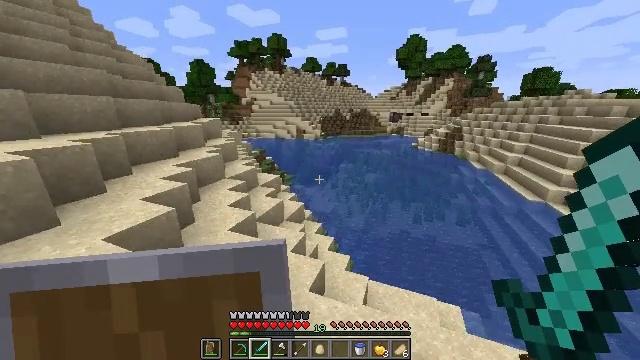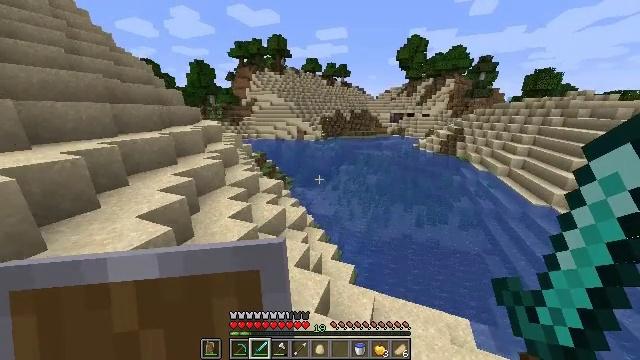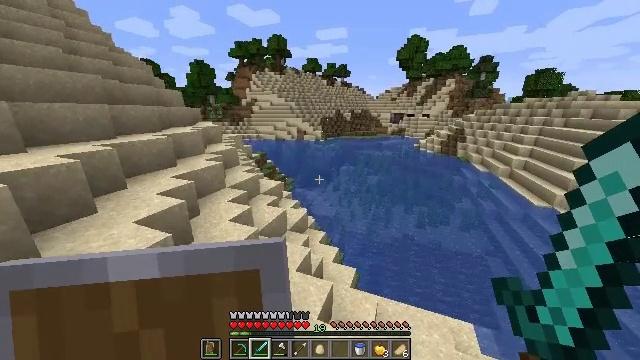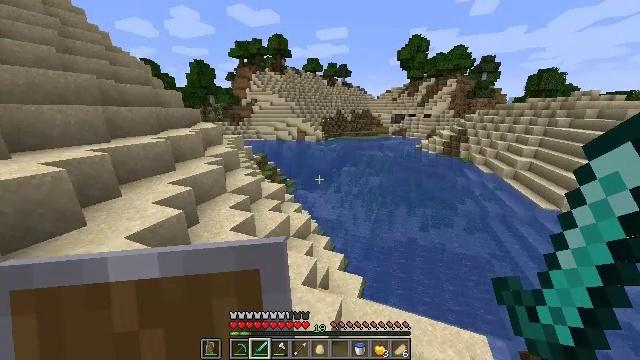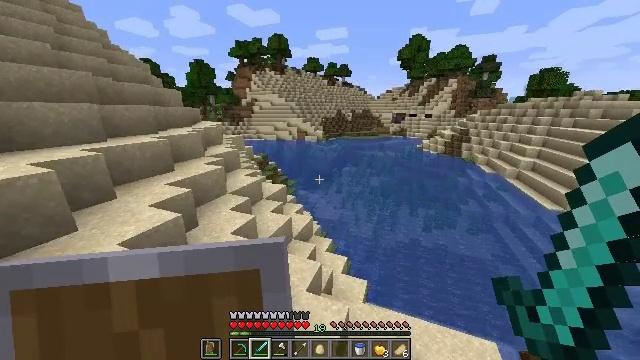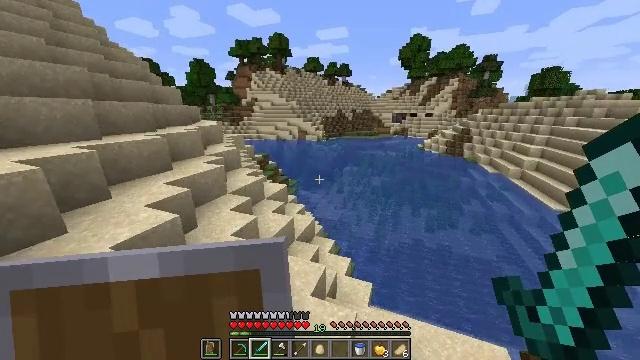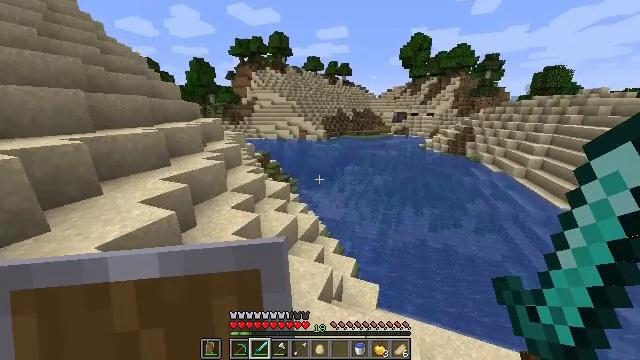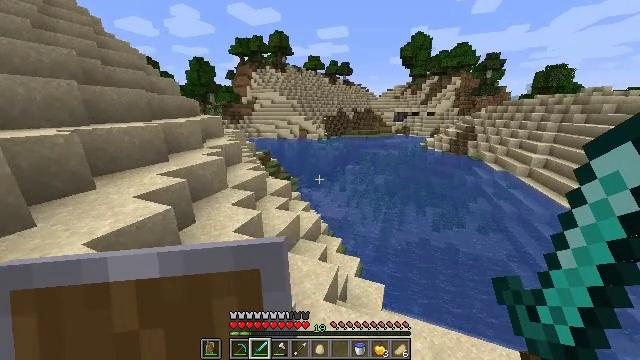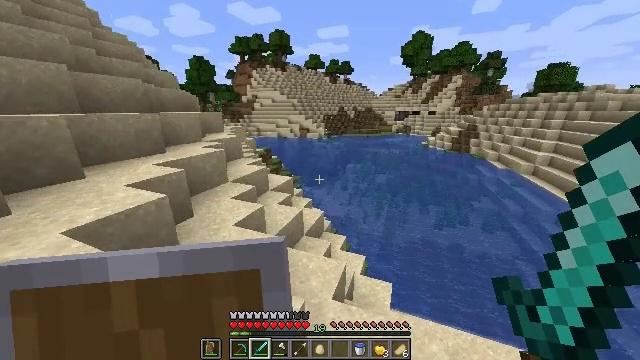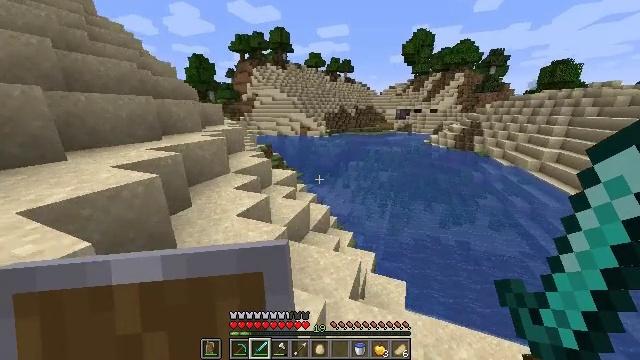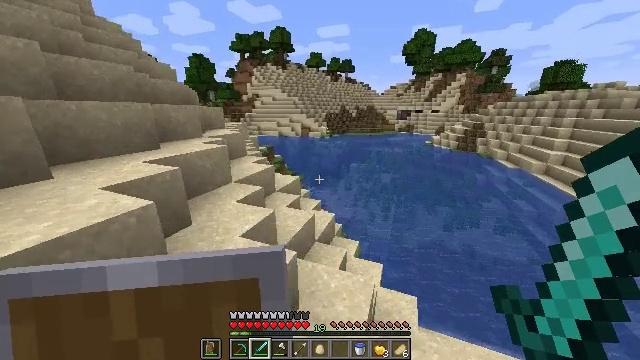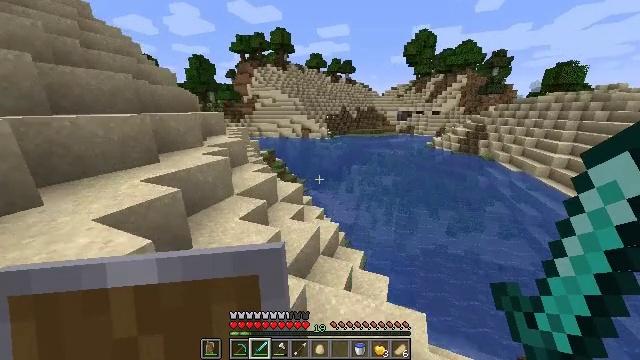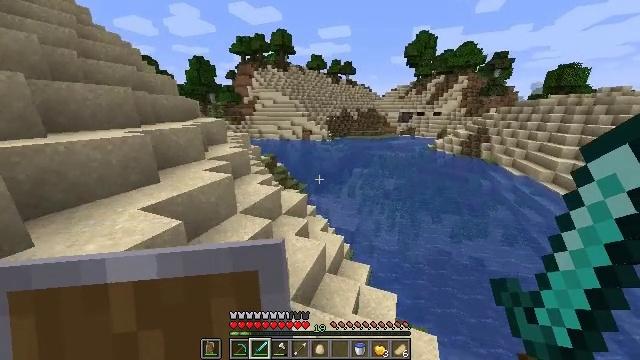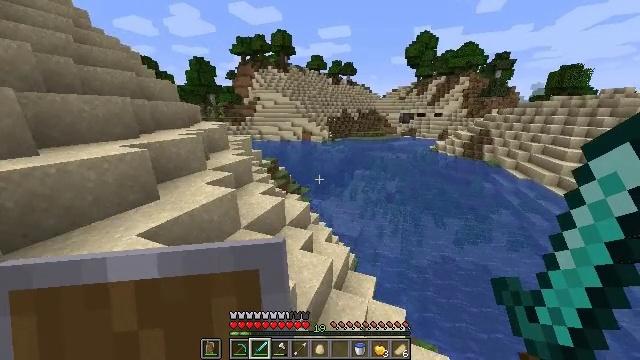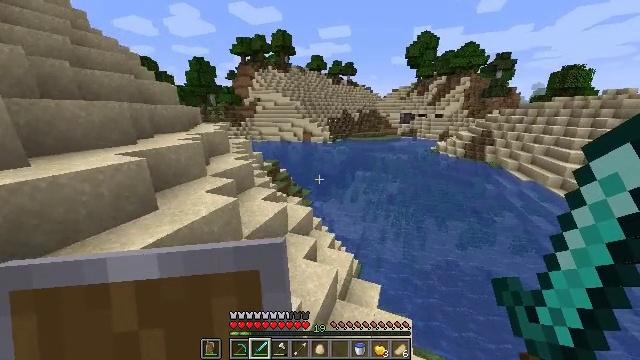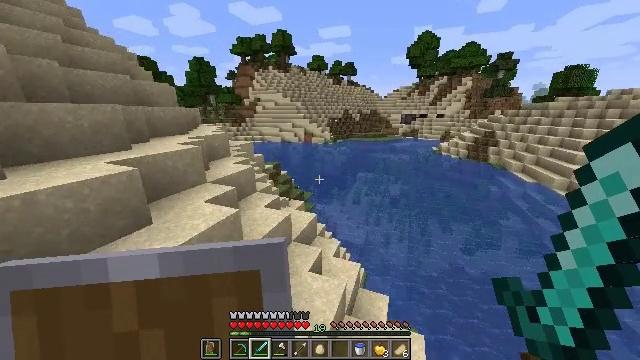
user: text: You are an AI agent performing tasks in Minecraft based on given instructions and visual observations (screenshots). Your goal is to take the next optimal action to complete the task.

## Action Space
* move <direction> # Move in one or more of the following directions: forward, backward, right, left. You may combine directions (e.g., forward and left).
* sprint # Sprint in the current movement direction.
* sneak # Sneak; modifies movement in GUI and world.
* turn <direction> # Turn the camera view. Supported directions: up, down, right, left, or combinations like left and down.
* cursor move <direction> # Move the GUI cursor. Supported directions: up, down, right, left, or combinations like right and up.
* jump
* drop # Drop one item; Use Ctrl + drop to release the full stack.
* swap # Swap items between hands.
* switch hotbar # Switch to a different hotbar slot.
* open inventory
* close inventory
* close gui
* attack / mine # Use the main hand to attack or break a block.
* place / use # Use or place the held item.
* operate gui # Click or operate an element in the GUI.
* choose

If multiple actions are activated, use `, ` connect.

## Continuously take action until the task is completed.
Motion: motion action
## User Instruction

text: Gather sand from the desert.
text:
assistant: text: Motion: move forward and move left, sprint, jump
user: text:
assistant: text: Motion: move forward and move left, sprint, jump
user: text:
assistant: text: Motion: move forward and move left, sprint, jump
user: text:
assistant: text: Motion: move forward and move left, sprint, jump
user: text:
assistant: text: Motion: move forward and move left, sprint, jump
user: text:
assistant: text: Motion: move forward and move left, sprint, jump
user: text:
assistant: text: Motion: move forward and move left, sprint, jump
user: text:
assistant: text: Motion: move forward and move left, sprint, jump
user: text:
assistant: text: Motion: move forward and move left, sprint, jump
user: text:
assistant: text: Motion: move forward and move left, sprint, jump
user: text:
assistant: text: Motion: move forward and move left, sprint, jump
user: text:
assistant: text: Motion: move forward and move left, sprint, jump
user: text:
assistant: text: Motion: move forward, sprint, jump
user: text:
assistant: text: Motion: move forward, sprint, jump
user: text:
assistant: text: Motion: move forward, sprint, jump
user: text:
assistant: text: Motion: move forward, sprint, jump
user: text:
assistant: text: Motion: move forward, sprint, jump
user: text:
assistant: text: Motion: move forward, sprint, jump
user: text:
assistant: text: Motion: move forward, sprint, turn left, jump
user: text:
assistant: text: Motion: move forward, sprint, turn left, jump
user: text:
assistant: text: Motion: move forward, sprint, turn left, jump
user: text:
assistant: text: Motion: move forward, sprint, turn left, jump
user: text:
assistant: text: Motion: move forward, sprint, turn left, jump
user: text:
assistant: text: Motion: move forward, sprint, turn left, jump
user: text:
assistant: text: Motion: move forward, sprint, jump
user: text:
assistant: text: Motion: move forward, sprint, turn left, jump
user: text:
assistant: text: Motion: move forward, sprint, jump
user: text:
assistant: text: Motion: move forward, sprint, jump
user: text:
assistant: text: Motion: move forward, sprint, jump
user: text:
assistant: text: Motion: move forward, sprint, jump